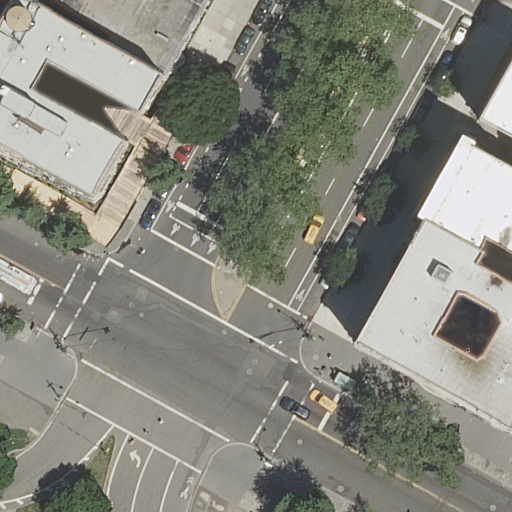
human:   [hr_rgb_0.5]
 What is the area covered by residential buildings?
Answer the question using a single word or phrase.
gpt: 2710m2

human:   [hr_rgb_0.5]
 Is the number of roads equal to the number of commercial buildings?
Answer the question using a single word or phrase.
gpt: no

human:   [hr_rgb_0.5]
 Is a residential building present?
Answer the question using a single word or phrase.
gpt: yes

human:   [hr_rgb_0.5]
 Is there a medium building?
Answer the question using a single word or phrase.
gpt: yes

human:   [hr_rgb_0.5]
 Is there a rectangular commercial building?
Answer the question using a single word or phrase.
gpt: no

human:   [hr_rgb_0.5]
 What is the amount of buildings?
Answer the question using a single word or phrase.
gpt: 4

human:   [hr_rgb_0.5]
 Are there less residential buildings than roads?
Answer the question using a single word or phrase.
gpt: yes

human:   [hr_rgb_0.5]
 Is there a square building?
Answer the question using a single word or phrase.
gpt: no

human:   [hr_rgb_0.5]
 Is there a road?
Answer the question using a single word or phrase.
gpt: yes

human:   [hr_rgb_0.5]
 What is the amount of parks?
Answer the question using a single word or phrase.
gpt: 1

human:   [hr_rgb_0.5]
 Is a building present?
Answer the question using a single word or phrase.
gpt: yes

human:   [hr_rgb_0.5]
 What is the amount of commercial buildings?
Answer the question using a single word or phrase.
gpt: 0

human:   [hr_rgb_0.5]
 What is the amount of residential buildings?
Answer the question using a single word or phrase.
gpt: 4

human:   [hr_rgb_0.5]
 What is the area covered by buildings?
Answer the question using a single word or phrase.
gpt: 2710m2

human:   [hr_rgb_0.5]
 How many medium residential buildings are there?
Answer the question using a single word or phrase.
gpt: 1

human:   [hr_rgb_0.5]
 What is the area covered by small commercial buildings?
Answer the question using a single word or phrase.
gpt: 0m2

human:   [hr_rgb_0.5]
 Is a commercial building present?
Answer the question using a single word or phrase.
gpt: no

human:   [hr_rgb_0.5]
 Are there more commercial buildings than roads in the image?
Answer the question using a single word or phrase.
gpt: no

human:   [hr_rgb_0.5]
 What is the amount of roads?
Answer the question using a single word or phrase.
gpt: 10

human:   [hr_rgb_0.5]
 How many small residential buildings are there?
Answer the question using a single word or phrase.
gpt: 1

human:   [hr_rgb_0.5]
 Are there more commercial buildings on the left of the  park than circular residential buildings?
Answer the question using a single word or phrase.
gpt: no

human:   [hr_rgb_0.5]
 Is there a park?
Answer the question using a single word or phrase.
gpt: yes

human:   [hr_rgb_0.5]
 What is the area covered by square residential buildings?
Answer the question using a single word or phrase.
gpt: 0m2

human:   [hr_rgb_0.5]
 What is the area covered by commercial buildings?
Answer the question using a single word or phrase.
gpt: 0m2

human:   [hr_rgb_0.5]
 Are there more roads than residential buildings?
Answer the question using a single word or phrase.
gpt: yes

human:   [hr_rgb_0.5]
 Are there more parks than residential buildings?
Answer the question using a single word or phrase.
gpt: no

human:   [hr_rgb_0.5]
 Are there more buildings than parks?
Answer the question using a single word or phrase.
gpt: yes

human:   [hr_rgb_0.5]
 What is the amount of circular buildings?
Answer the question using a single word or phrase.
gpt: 0

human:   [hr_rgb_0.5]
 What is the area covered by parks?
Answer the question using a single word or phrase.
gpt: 3615m2

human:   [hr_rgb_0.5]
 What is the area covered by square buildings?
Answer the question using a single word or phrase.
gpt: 0m2

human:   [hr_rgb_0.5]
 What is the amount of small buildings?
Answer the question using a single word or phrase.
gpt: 1

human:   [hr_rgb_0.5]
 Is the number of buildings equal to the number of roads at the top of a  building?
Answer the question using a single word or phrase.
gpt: no

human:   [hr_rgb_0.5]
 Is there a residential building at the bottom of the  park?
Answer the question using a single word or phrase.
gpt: yes

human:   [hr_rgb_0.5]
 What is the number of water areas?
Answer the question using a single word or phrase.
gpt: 0

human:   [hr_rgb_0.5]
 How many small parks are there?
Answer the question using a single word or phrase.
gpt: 0

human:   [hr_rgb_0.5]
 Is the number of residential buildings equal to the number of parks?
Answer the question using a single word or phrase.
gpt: no

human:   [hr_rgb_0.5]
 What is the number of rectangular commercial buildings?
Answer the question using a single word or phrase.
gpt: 0

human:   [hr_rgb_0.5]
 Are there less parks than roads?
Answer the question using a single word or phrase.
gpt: yes

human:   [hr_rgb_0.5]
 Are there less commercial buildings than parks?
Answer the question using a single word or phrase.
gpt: yes

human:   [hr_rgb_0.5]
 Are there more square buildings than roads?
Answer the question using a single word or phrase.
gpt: no

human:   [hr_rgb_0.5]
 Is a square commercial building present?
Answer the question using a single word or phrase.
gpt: no

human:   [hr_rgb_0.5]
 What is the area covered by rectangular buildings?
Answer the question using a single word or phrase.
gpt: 172m2

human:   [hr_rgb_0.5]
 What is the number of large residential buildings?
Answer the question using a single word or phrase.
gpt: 2

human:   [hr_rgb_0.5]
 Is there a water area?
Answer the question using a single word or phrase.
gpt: no

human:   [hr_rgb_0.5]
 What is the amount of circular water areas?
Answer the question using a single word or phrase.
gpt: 0

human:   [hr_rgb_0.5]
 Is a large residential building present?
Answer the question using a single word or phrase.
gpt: yes

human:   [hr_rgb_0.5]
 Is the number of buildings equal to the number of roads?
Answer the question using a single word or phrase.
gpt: no

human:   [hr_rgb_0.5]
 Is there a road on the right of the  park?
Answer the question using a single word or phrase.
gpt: yes

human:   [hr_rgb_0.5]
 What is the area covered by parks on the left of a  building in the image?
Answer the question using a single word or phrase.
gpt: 3615m2

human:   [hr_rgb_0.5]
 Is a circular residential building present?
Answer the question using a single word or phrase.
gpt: no

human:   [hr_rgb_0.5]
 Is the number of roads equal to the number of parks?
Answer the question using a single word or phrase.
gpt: no

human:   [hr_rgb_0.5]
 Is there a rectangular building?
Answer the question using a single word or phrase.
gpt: yes

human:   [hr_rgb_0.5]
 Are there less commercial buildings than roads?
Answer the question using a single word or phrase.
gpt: yes

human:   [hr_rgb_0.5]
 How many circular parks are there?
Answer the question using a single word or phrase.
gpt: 0

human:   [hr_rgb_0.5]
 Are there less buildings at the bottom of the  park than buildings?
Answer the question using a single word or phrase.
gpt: yes

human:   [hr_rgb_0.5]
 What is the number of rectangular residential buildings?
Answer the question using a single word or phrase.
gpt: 2

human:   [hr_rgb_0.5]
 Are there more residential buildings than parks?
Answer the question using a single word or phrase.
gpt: yes

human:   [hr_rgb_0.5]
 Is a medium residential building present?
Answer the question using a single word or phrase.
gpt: yes

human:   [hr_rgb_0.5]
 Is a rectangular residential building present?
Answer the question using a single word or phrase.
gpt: yes

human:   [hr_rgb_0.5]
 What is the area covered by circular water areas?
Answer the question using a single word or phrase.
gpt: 0m2

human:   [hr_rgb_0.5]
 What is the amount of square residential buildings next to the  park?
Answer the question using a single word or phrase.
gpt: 0

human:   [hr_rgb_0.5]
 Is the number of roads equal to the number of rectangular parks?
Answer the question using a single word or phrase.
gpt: no

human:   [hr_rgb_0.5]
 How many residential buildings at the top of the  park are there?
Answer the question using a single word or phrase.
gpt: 0

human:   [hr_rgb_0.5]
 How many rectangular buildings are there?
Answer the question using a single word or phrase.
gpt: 2